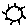
Label: sun